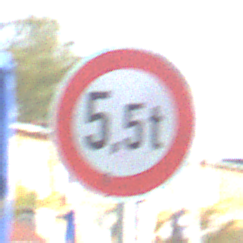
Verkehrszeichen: TatsaechlicheMasse
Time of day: MorningAfternoon
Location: Outdoor (Suburban)
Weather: PartlyCloudy
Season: NotSpecified
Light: Natural